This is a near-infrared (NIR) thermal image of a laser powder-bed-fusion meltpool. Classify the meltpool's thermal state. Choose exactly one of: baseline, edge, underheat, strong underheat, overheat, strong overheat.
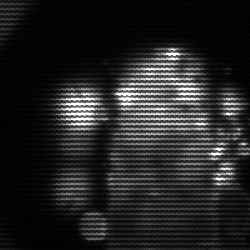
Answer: strong underheat